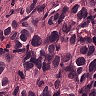
Metastatic tissue present: yes